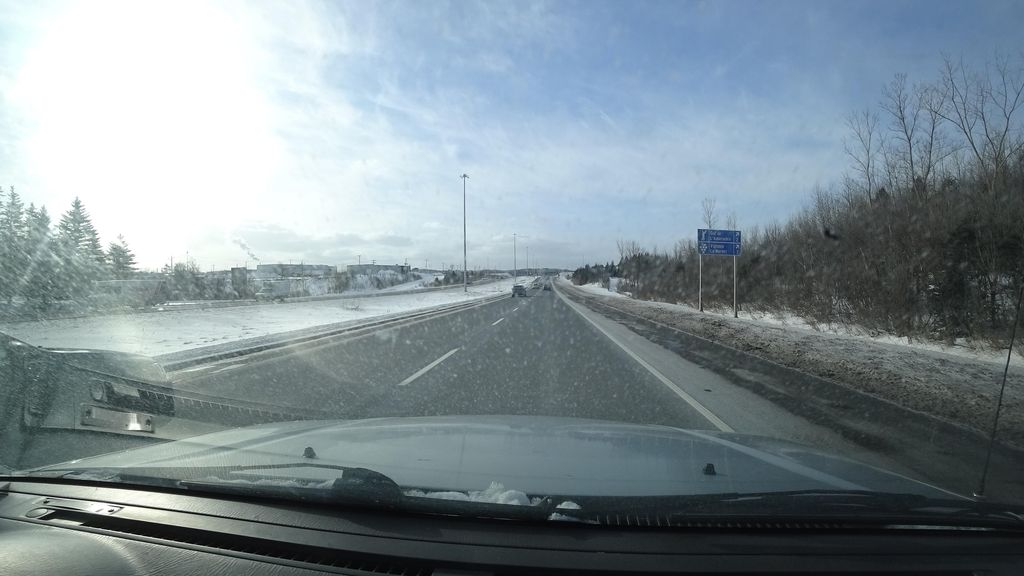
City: quebec_city